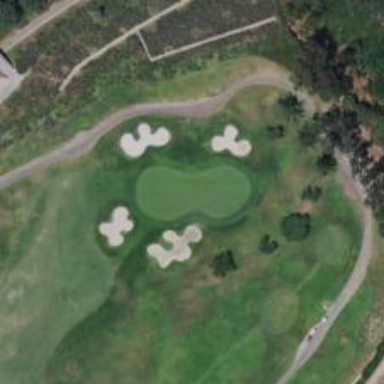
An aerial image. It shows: Golf hole.